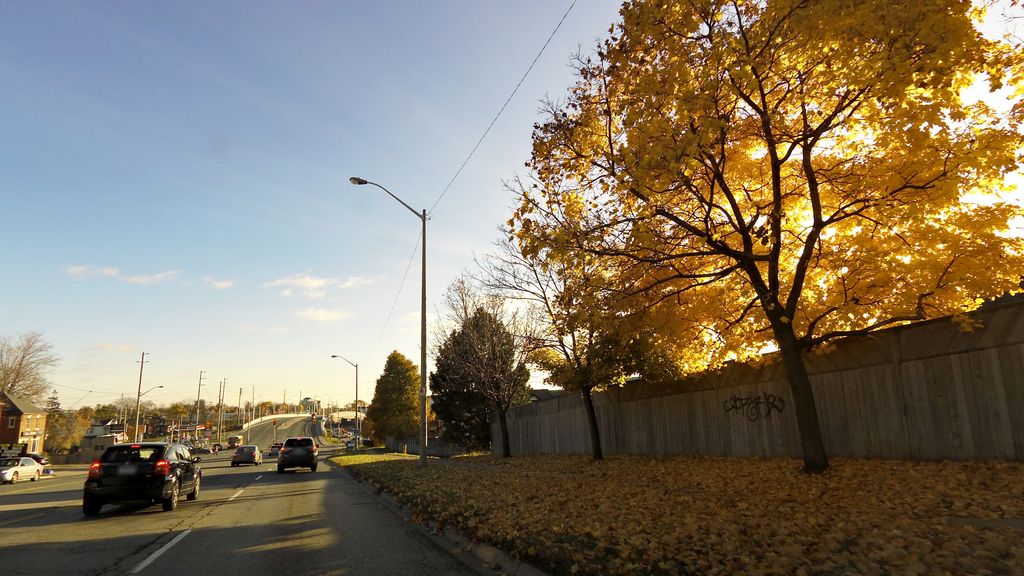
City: kitchener-waterloo